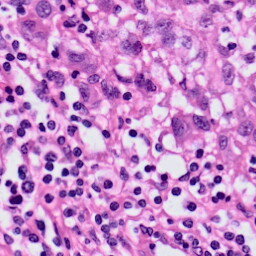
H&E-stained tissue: Skin